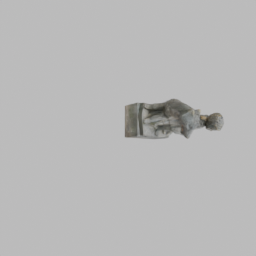
Label: decoration